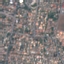
Label: Residential